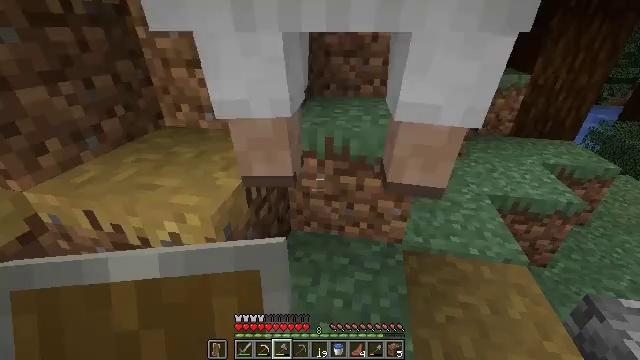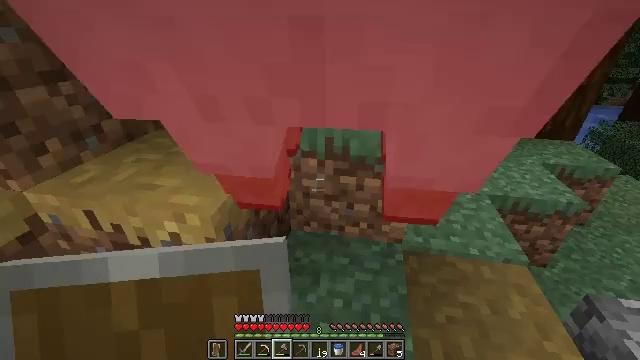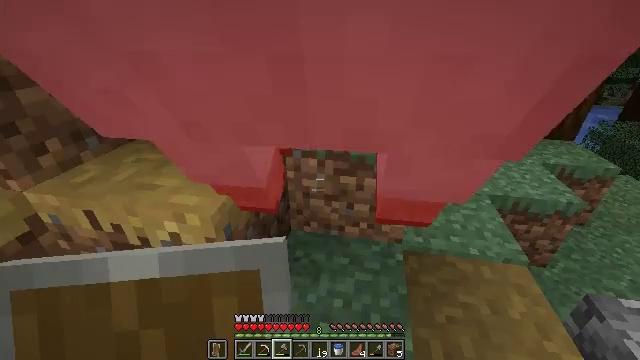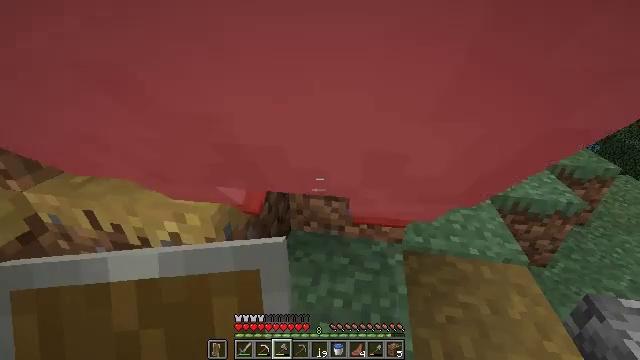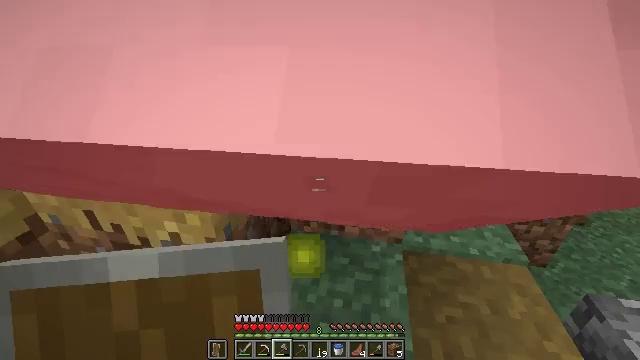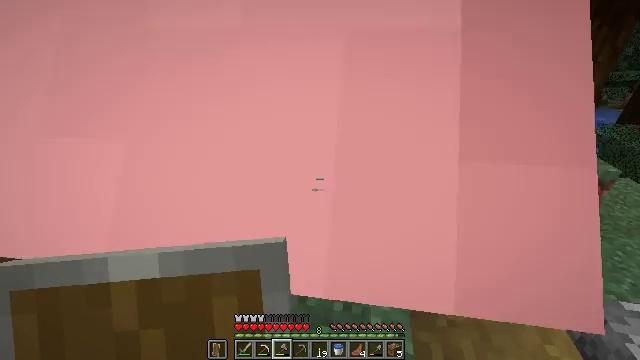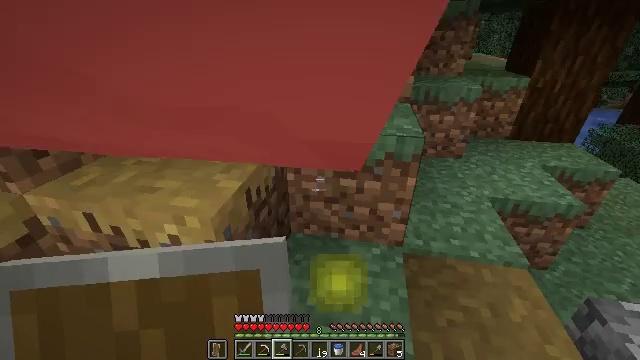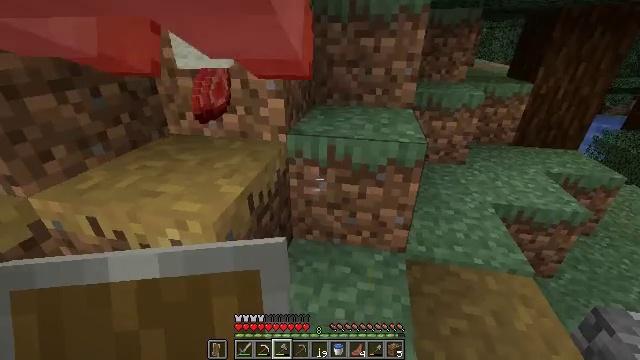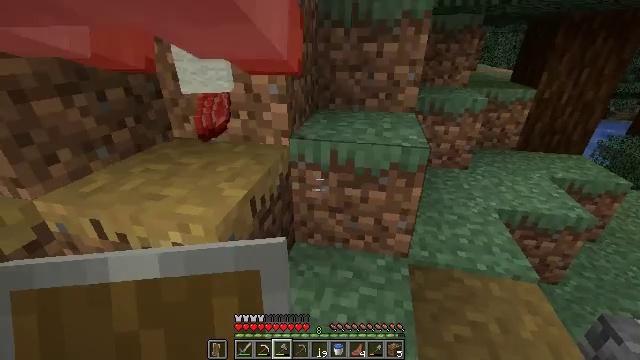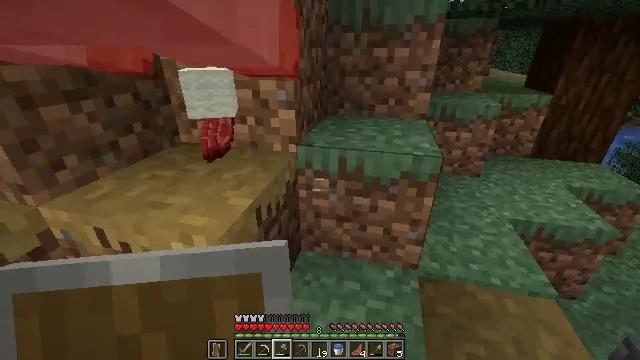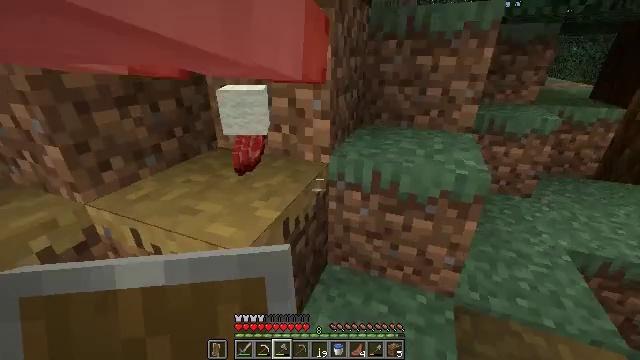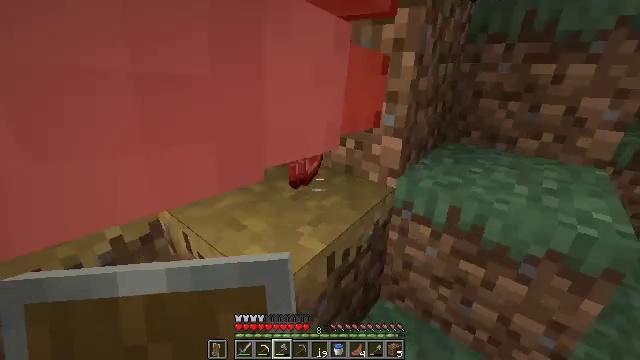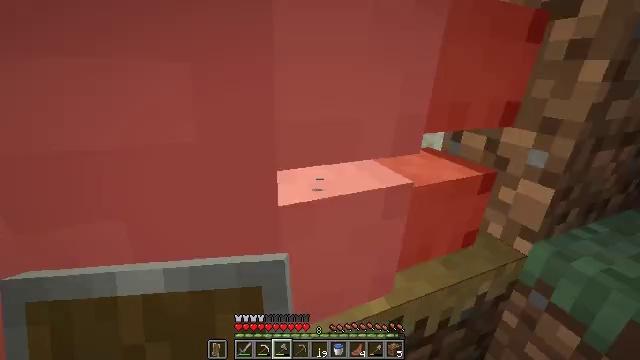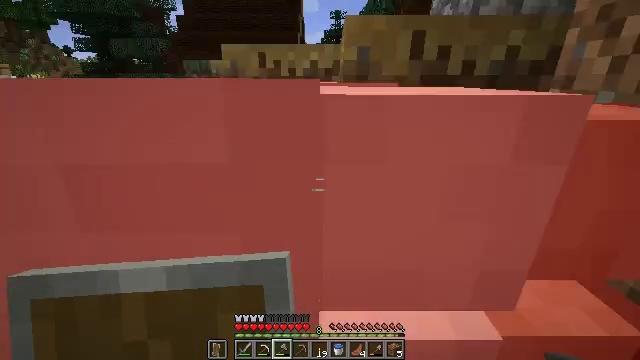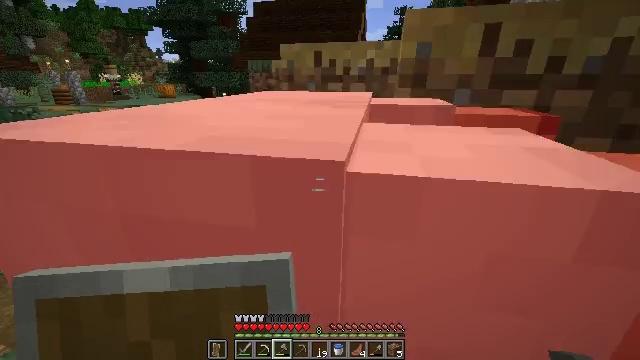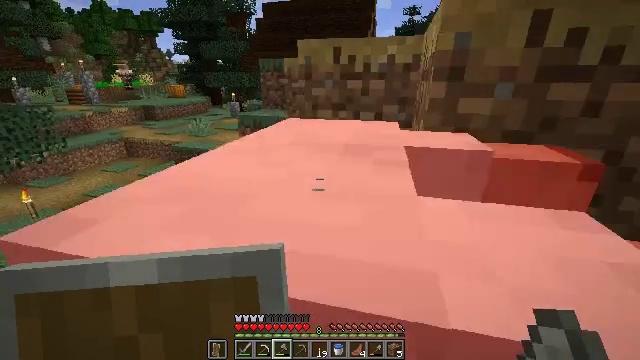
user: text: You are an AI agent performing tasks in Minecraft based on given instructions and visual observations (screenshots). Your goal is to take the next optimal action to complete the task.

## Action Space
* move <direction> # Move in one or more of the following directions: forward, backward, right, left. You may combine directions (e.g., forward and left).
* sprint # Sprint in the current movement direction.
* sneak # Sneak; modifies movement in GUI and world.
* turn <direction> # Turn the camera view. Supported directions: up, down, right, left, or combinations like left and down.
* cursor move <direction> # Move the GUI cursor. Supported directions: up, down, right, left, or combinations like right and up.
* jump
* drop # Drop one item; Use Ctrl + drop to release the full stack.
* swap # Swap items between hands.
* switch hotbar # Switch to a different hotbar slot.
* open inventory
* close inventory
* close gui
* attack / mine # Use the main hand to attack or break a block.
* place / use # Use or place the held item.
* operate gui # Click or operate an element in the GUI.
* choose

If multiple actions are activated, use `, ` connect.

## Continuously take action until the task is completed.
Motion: motion action
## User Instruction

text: Retrieve the spruce trapdoor by mining.
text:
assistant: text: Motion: no_op
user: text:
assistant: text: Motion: no_op
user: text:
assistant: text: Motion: no_op
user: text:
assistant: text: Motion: no_op
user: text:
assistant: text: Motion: no_op
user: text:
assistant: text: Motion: no_op
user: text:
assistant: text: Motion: turn up
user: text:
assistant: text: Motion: no_op
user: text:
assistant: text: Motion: move forward, turn left
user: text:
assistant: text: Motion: move forward, turn left and up
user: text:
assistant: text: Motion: move forward and move right, turn left
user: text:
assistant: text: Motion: move forward and move right, turn left and up
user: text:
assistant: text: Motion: move forward, turn left and up
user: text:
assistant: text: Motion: move forward and move left, turn left
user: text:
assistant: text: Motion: move forward and move left, turn left
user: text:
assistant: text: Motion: move forward and move left
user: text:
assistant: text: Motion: move forward and move left
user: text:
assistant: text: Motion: move forward and move left
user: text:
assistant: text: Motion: move forward and move left
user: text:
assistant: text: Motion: move forward and move left
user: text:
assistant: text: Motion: move forward and move left
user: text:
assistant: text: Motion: move forward and move left
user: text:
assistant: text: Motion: move forward
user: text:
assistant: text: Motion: move forward
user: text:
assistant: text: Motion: move forward
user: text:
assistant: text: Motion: move forward, turn left
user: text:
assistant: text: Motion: move forward, turn left and down
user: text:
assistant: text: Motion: move forward, turn left
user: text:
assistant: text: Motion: move forward
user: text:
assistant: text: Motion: move forward